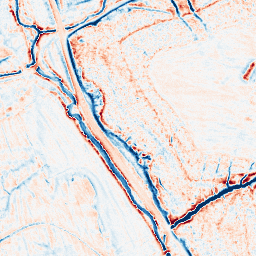
Category: edge_preserving
Decomposition family: anisotropic_diffusion
Decomposition parameters: iterations: 20
kappa: 10
gamma: 0.15
Upsampling method: quintic
Upsampling parameters: scale: 2
Upsampling scale: 2